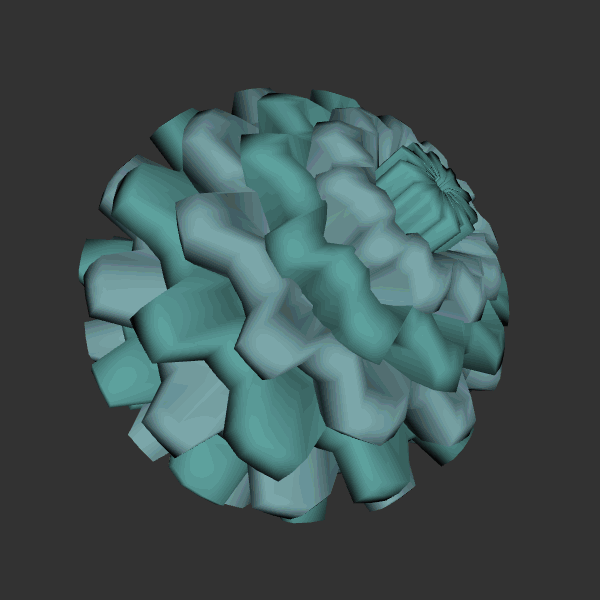
Background: dark